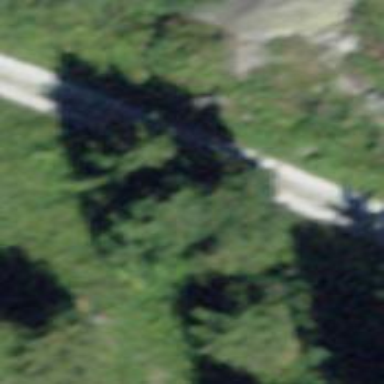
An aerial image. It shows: Needle-leaved tree in natural setting.